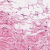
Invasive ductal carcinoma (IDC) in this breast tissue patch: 0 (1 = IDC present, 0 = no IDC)